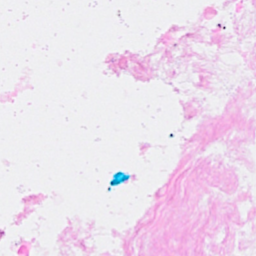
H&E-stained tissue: Breast